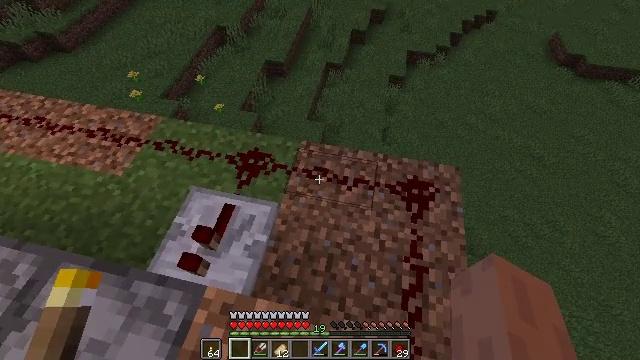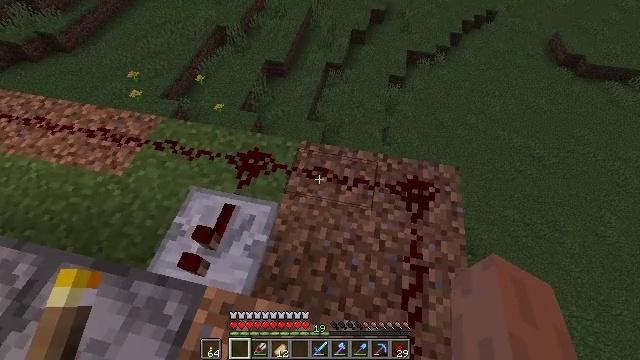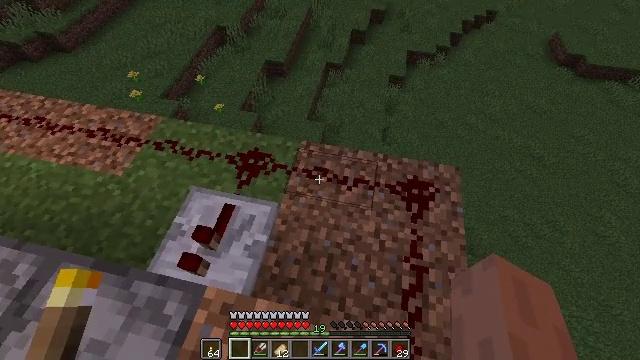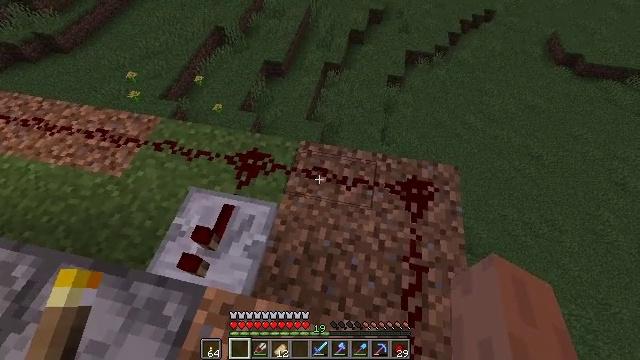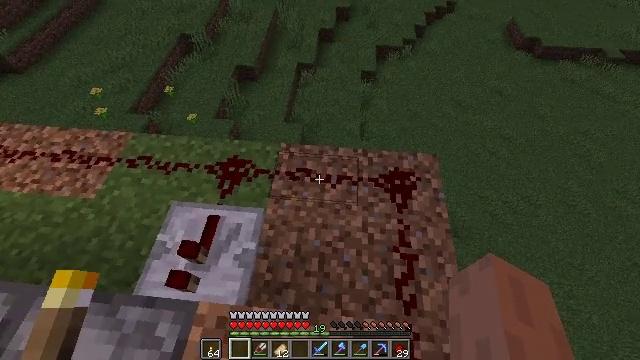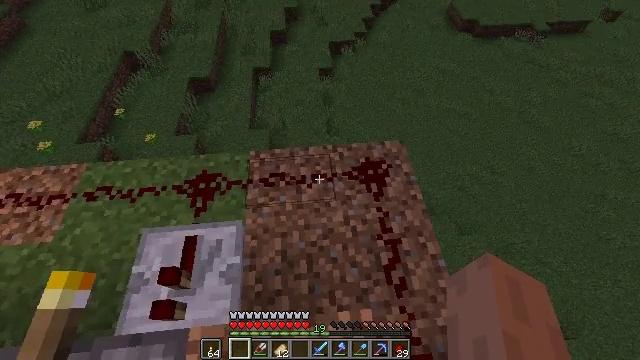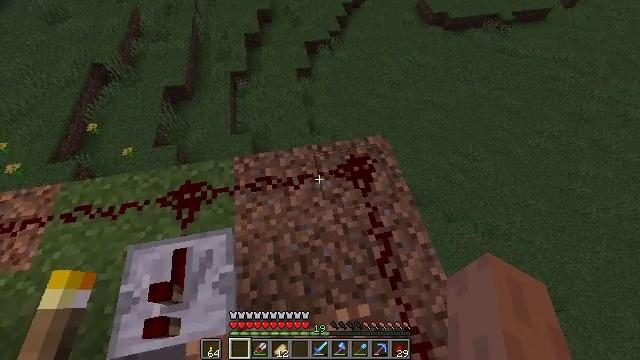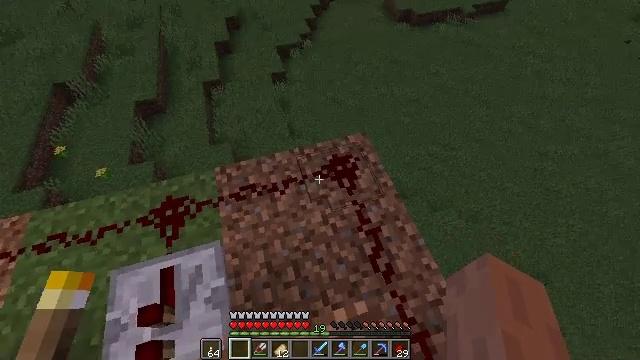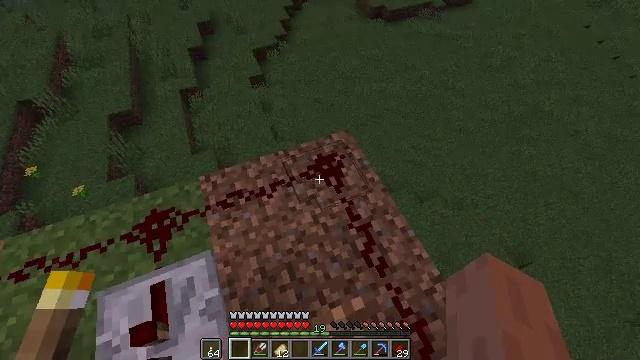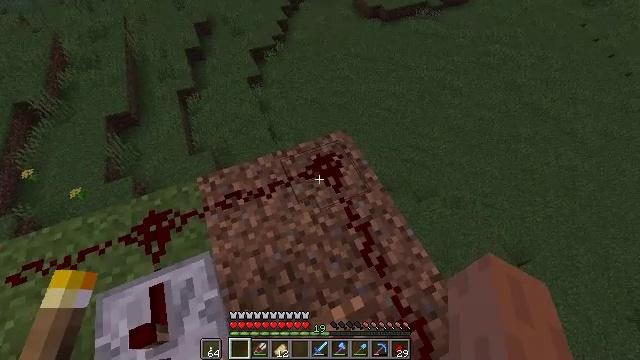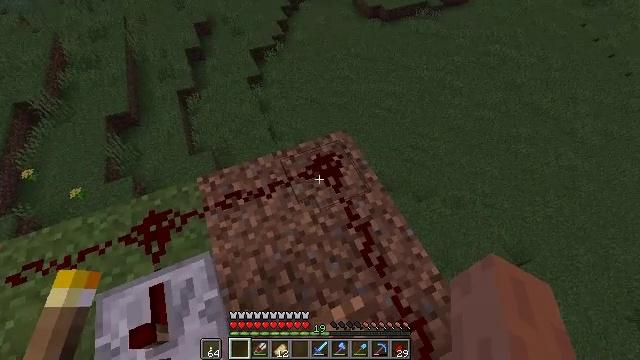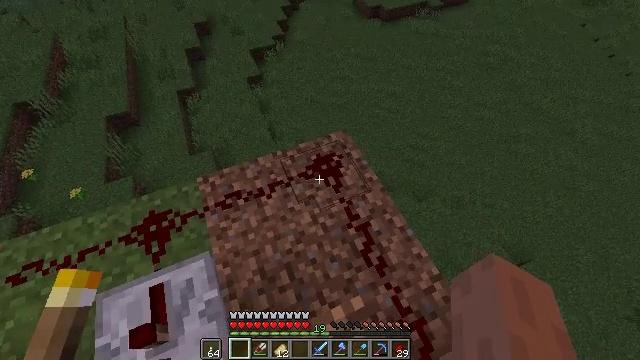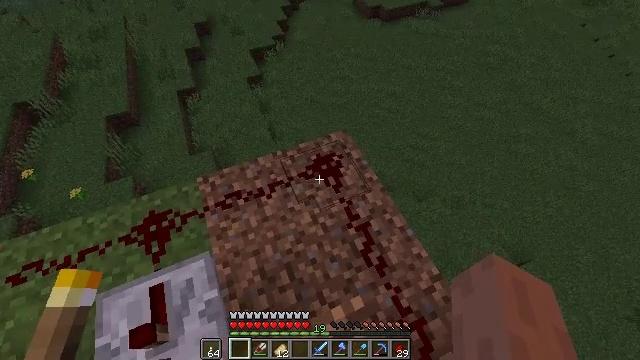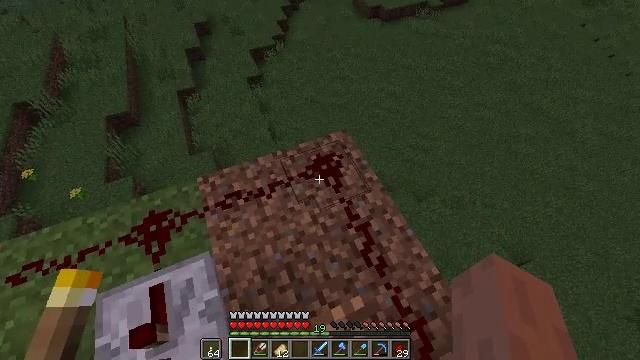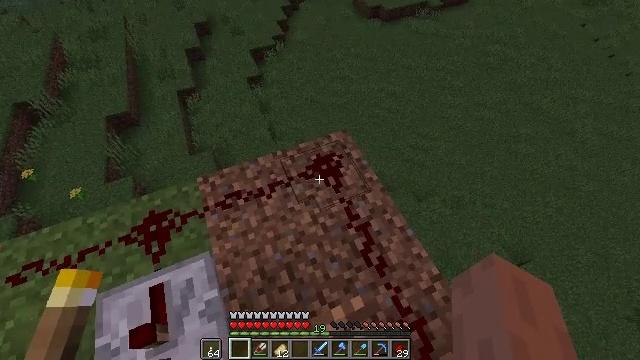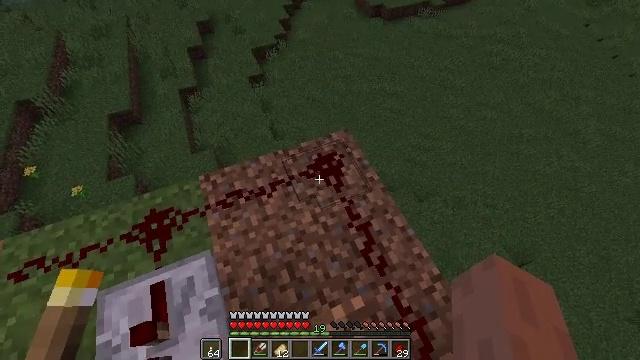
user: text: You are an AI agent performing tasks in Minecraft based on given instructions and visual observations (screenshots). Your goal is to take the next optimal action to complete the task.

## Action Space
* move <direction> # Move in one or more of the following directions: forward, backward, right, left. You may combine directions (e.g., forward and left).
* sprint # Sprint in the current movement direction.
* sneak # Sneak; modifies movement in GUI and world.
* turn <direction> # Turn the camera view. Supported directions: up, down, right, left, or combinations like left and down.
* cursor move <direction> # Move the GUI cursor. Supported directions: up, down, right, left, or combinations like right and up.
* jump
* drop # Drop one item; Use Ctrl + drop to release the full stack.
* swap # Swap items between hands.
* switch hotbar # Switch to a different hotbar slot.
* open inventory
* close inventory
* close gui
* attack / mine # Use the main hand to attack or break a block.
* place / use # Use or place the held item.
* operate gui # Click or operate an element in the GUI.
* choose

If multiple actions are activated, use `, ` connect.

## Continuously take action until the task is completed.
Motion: motion action
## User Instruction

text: Smelt sand for glass using a furnace.
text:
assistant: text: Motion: no_op
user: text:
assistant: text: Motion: no_op
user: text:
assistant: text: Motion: no_op
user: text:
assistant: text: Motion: turn right
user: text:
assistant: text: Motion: turn right
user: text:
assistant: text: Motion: turn right
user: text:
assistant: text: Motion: turn right
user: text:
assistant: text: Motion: turn right
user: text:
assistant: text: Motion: no_op
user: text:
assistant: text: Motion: no_op
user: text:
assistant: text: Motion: no_op
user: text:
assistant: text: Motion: no_op
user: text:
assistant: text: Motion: no_op
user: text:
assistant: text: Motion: no_op
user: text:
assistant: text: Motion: no_op
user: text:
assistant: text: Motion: turn left
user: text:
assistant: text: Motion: turn left
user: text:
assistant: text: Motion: turn left
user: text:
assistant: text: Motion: turn left
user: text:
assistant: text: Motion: no_op
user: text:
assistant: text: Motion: no_op
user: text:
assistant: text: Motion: no_op
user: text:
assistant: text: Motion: turn right
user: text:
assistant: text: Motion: turn right and up
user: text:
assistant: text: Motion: turn right
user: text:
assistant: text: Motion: turn right
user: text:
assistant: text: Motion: turn right
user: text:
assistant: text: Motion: no_op
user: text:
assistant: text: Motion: no_op
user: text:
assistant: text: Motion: no_op